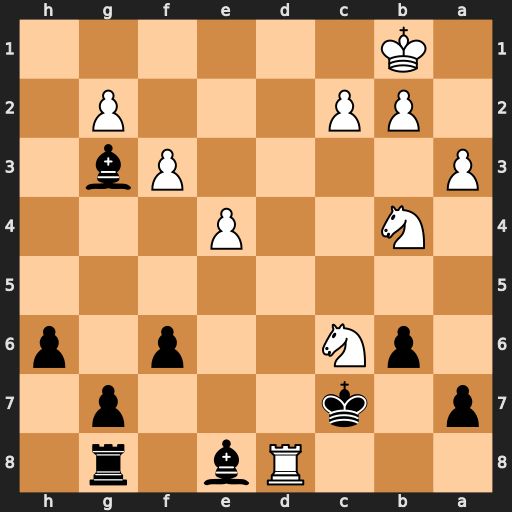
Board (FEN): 3Rb1r1/p1k3p1/1pN2p1p/8/1N2P3/P4Pb1/1PP3P1/1K6
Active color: b
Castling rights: -
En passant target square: -
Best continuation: a5 Ra8 axb4